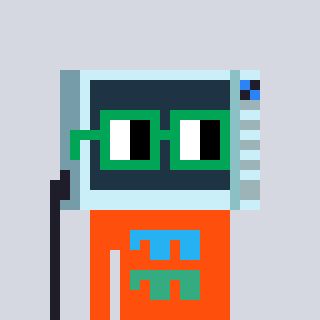
a pixel art character with square green glasses, a microwave-shaped head and a orange-colored body on a cool background